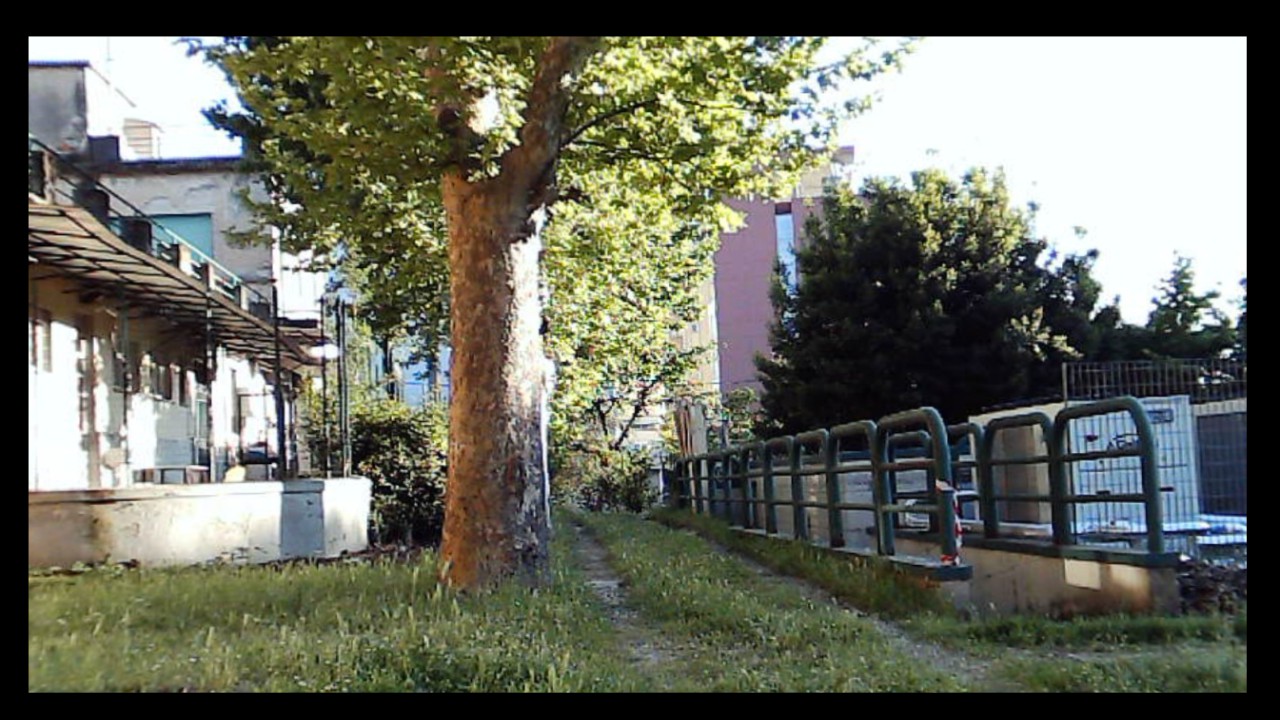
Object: DJI Tello EDU

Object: DarwinFPV cineape20